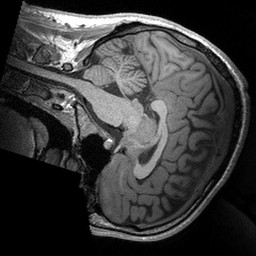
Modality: T1w
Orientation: sagittal
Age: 25
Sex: male
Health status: healthy
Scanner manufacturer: siemens
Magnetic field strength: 3 T
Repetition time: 2.53 s
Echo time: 0.00288 s